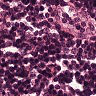
Metastatic tissue present: no